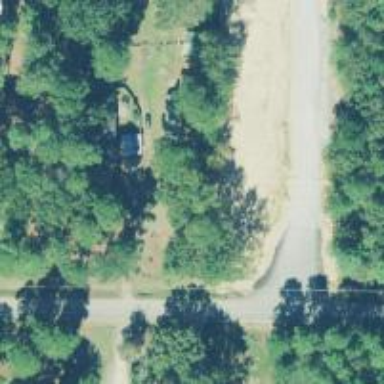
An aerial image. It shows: Driveway.